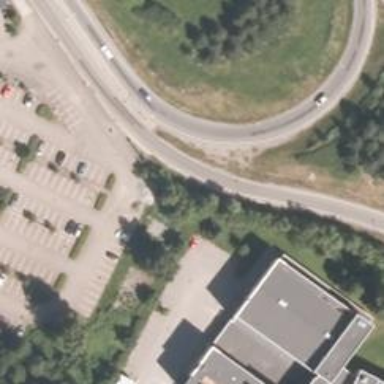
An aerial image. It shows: Trunk link highway.